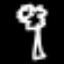
Label: palm tree